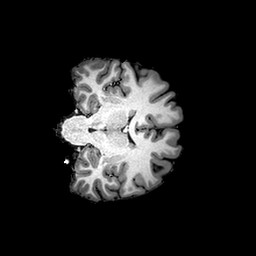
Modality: T1w
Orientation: coronal